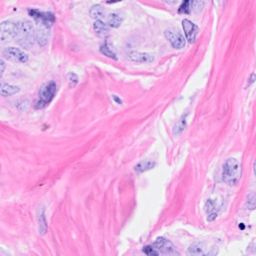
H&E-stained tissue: Breast